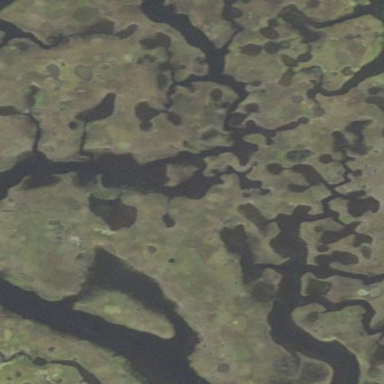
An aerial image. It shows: Saltmarsh wetland.